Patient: sex F, age 36
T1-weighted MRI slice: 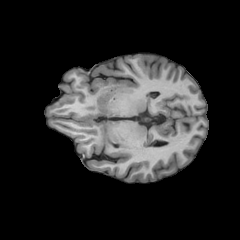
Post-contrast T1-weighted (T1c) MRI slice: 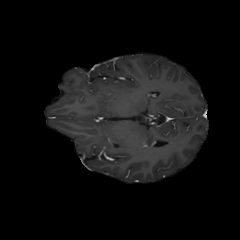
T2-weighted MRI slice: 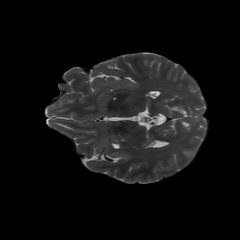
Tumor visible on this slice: no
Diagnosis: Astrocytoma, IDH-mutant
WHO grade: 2